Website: walmart
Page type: billing-address
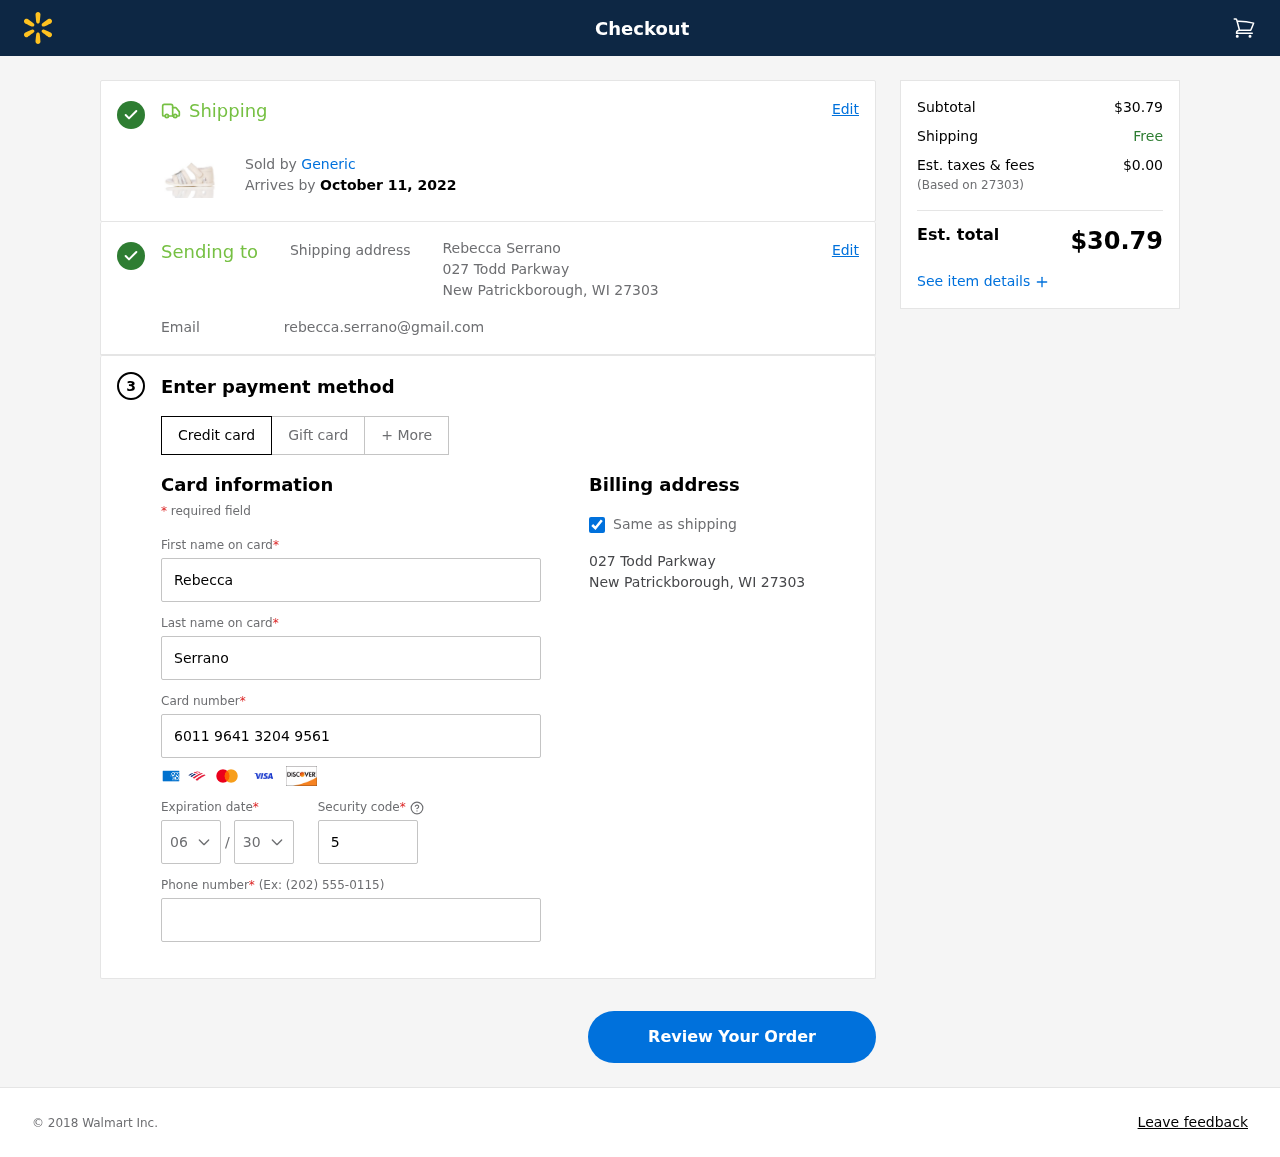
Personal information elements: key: PII_CARD_CVV
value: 536
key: PII_CARD_EXPIRY_MONTH
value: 06
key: PII_CARD_EXPIRY_YEAR
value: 30
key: PII_CARD_NUMBER
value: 6011 9641 3204 9561
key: PII_CITY_STATE_ZIP
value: New Patrickborough, WI 27303
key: PII_EMAIL
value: rebecca.serrano@gmail.com
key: PII_FIRSTNAME
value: Rebecca
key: PII_FULLNAME
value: Rebecca Serrano
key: PII_LASTNAME
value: Serrano
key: PII_PHONE
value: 4326043714
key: PII_POSTCODE
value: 27303
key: PII_STREET
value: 027 Todd Parkway
Product elements: key: PRODUCT1_BRAND
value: Generic
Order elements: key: ORDER_DELIVERY_DATE
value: October 11, 2022
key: ORDER_SUBTOTAL
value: $30.79
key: ORDER_TAX
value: $0.00
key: ORDER_TOTAL
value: $30.79